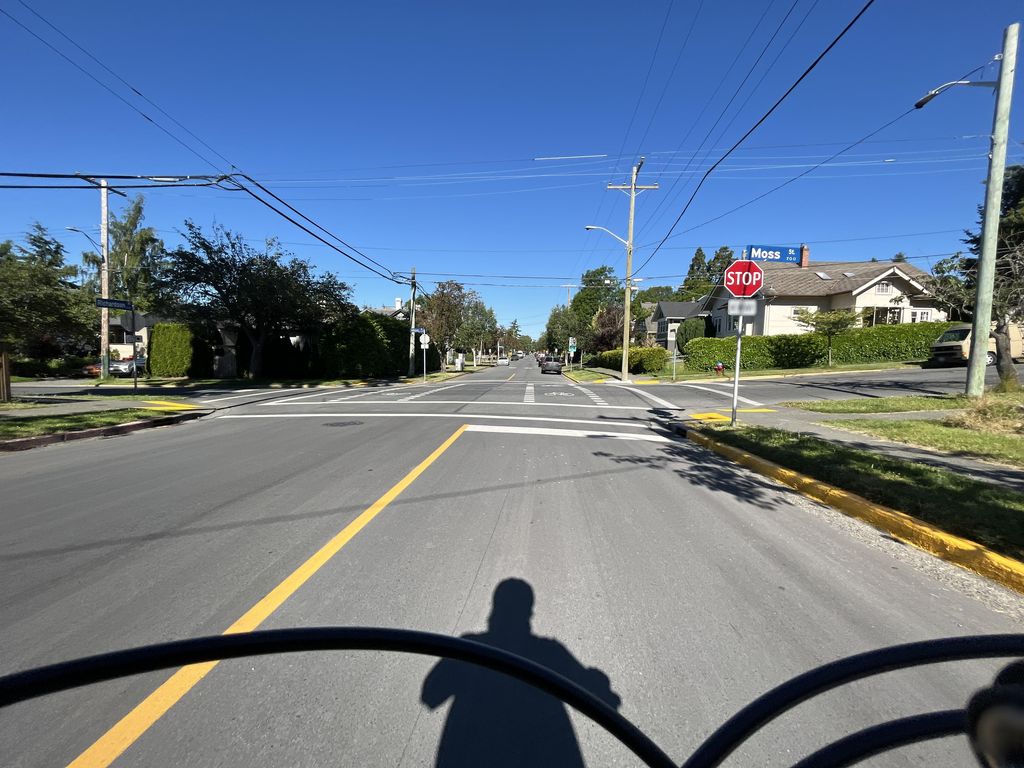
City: victoria